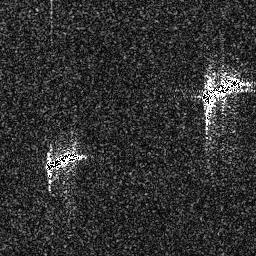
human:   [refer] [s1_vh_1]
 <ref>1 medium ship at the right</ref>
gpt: <box>[[77, 28, 95, 41, 0]]</box>